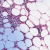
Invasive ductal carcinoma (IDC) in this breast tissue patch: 0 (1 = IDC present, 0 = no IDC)